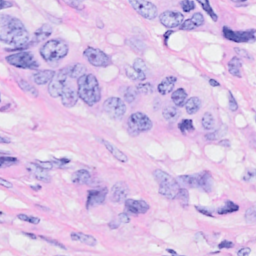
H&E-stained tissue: Breast